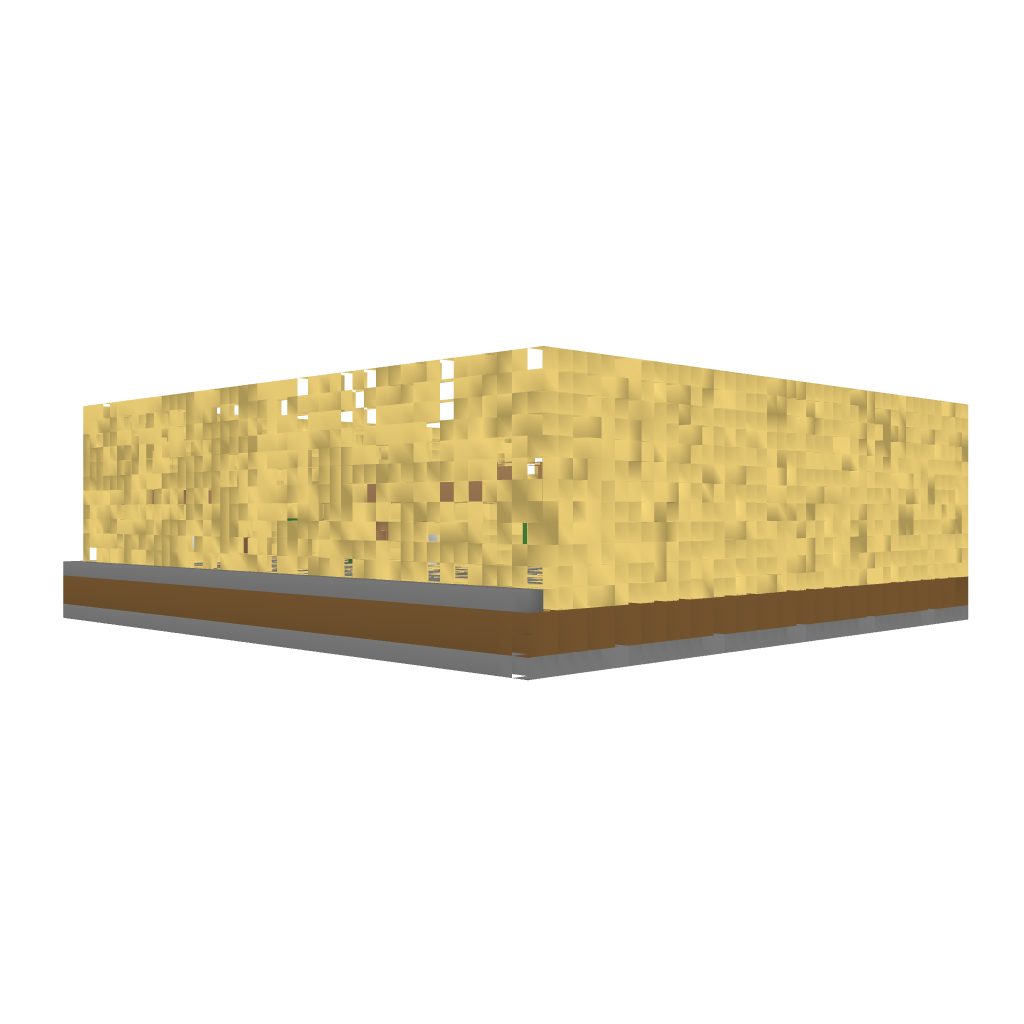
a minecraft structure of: Roman Statue bad low quality